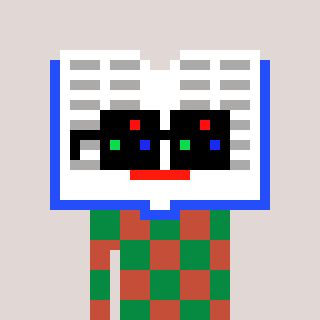
a pixel art character with square black sunglasses, a dictionary-shaped head and a rust-colored body on a warm background